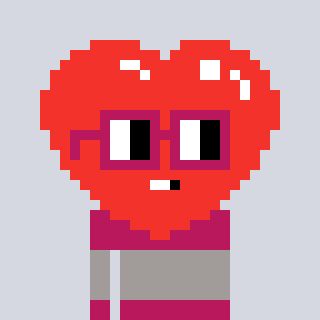
a pixel art character with square dark red glasses, a heart-shaped head and a darkpink-colored body on a cool background